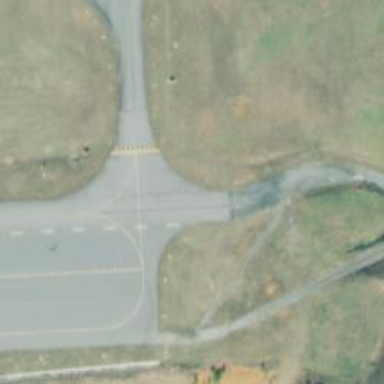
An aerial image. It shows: Image of taxiway at airport.